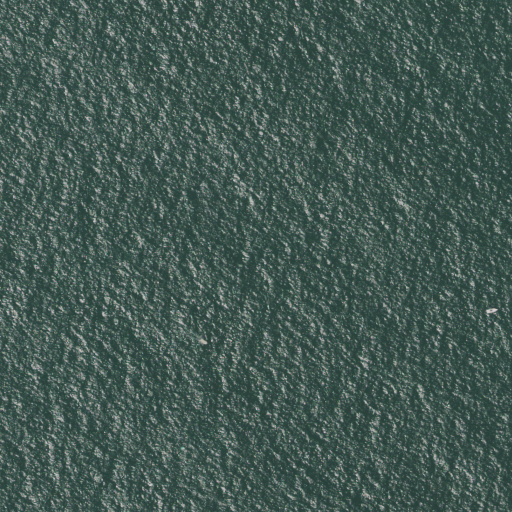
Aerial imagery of bar in California named Centissima Reef containing only open water